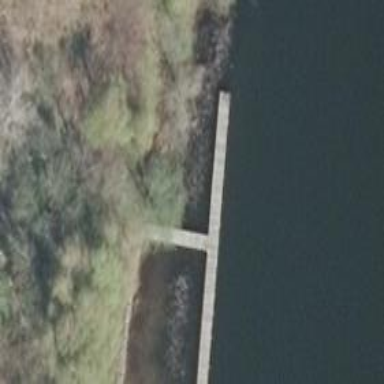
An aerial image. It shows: Man-made pier.